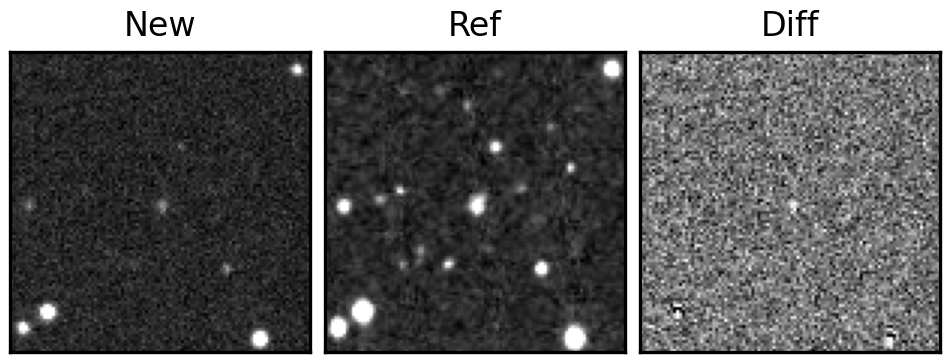
Label: real